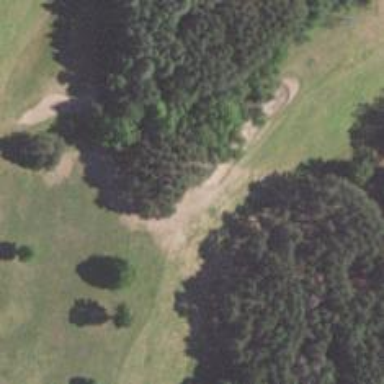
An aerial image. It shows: View of golf hole.